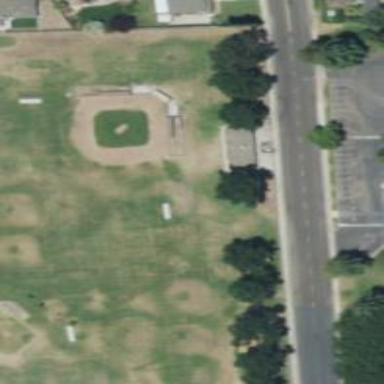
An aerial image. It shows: Baseball pitch for leisure land activities.